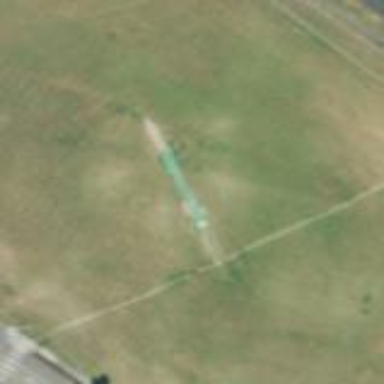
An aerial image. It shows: Grass pitch designated for cricket.